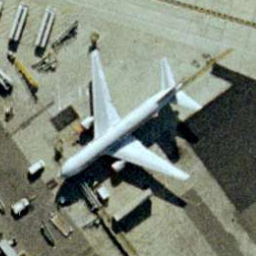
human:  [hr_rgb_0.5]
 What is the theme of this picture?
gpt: airport

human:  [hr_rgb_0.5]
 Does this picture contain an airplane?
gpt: yes

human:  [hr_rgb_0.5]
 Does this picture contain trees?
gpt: no

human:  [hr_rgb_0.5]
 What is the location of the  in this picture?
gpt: center